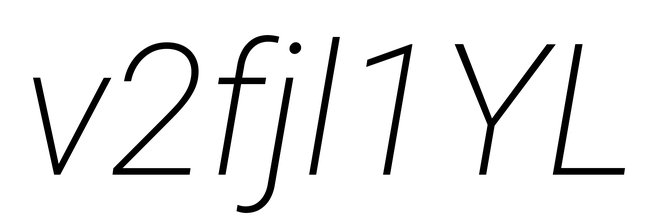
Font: Roboto-Italic_ExtraLight_Italic